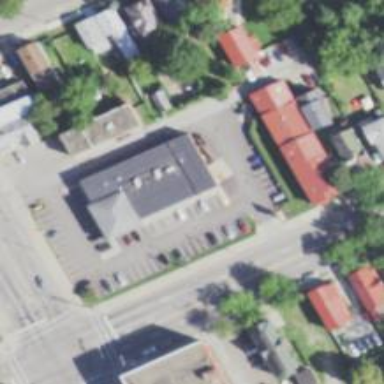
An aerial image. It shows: Pharmacy providing healthcare services.